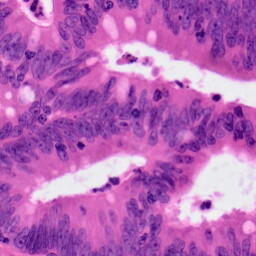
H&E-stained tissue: Colon